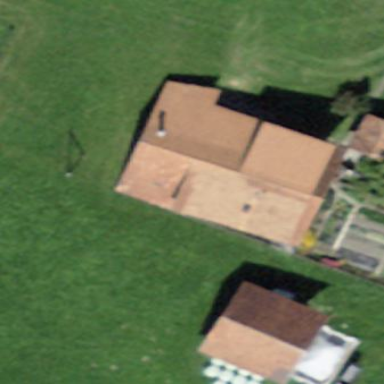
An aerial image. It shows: Farm building.